Question: I have 'binary images' like below. I want to get cetroid of white regions.(not centroids of each contours) This image has two seperated contours

'''
_, contour, _ = cv2.findContours(binary_image, cv2.RETR_EXTERNAL,cv2.CHAIN_APPROX_SIMPLE)
total_contour = contour[0]
for ctr in contour[1:]:
total_contour = np.concatenate((total_contour, ctr), axis =0)
mmt = cv2.moments(total_contour)
self.cy = int(mmt['m10']/mmt['m00'])
self.cx = int(mmt['m01']/mmt['m00'])
'''
So I just simply added 'np.array' of 'contours', and used 'moments' in 'openCV'.
It looks working well... but I'm not sure that 'self.cx' and 'self.cy' are really cetroid of white regoins.
Am I doing right? If not, what would be better method?
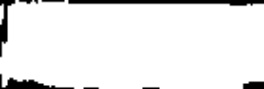
Answer: If you're unsure about the result you're getting from 'openCV', you can always just calculate the centroid yourself. It's quite simple, here's how:
'''
centroid = [nz.mean() for nz in binary_image.nonzero()]
'''
If you want the centroid in the same x,y index format as you're getting from openCV, do this:
'''
import numpy as np
centroid = np.array([nz.mean() for nz in binary_image.nonzero()][2::-1], dtype=int)
'''
I ran the above line of code on the image you posted in your question, and here's what I got:
'''
[133 44]
'''
If it makes you feel better, that does match the values that I get for 'cx' and 'cy' when I run the openCV snippet you posted. So I guess you were doing it right all along!